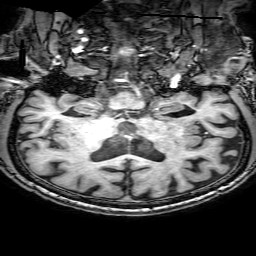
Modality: T1w
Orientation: sagittal
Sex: male
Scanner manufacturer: philips
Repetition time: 0.008151 s
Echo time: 0.00374 s